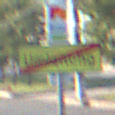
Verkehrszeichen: EndeDerUmleitungsankuendigung
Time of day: MorningAfternoon
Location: Outdoor (Urban)
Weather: Clear
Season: NotSpecified
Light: Natural